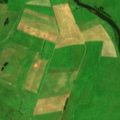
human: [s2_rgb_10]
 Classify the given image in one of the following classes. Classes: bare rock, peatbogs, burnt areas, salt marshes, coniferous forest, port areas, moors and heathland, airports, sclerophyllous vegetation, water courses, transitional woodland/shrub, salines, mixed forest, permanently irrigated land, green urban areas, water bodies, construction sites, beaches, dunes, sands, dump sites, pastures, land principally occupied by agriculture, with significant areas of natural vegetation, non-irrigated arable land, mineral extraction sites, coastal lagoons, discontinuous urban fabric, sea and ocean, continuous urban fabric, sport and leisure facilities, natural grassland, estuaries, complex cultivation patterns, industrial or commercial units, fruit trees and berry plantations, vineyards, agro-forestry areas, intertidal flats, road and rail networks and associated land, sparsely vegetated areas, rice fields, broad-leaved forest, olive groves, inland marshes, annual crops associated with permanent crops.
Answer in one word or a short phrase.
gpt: pastures, land principally occupied by agriculture, with significant areas of natural vegetation, mixed forest, water courses